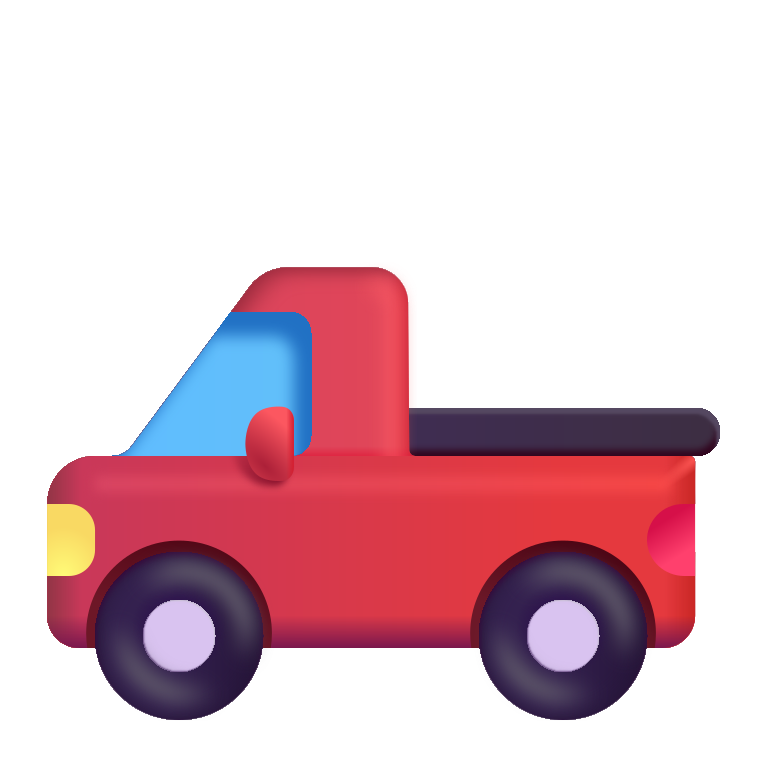
pickup truck color